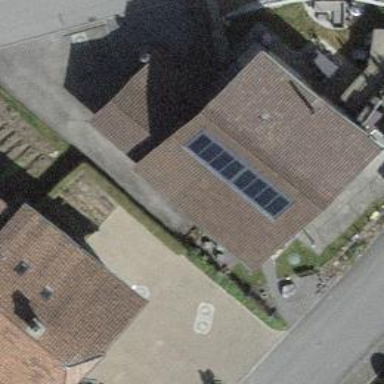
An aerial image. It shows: Solar power generator.